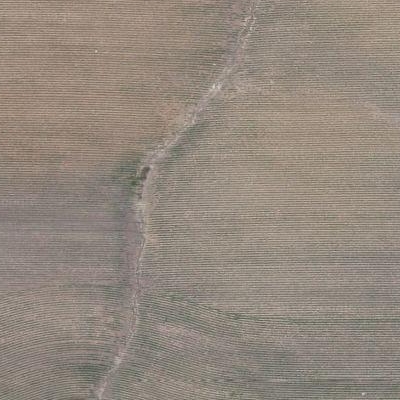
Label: bField